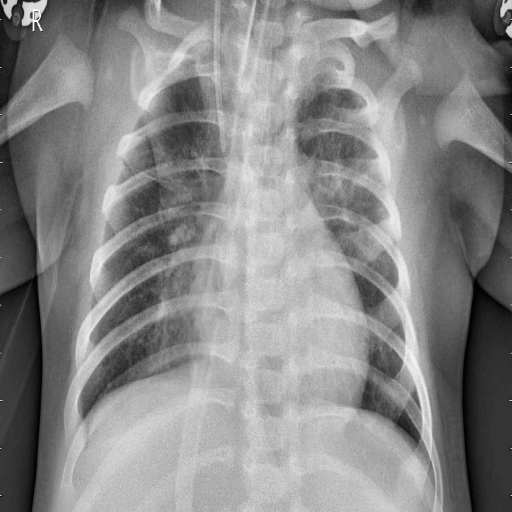
Finding: PNEUMONIA